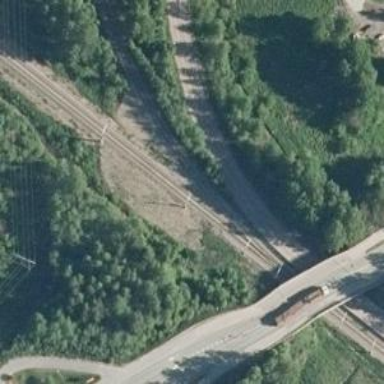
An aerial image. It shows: Wedge is used for the railway derail.